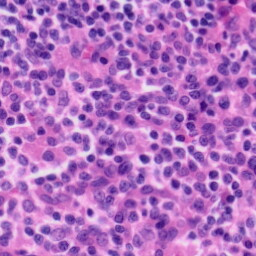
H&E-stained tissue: Tonsil